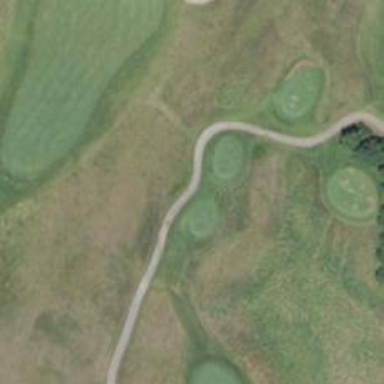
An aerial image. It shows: Service road used as golf cart path.